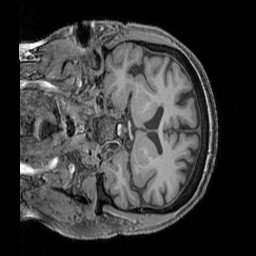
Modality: T1w
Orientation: coronal
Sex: female
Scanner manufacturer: siemens
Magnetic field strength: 3 T
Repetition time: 2.3 s
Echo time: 0.00226 s